Field crop: tomato
Growth stage: 1
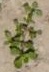
Species: portulaca